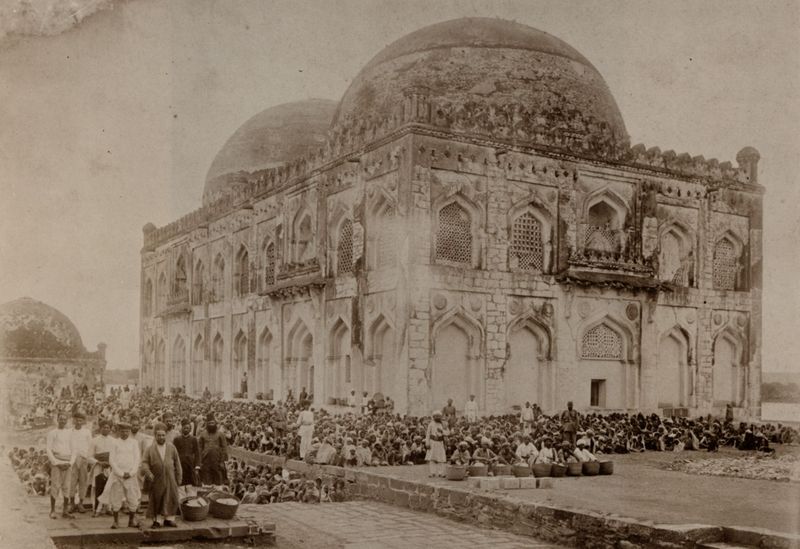
Titel: Grab in Bijapur
Künstler: Raja Lala Deen Dayal
Schlagwörter: dunkel, himmel, wasser, weiß, fluss, frauen, menschen, sitzen, fenster, grau, hell, hintergrund, hut, kleider, männer, schwarz, strasse, säulen, tür, dach, gebäude, haus, ansammlung, leute, malerei, masse, menge, versammlung, alt, architektur, stehen, stein, steine, gitter, händler, fensterläden, balkon, kopfbedeckung, fassade, türen, zwei, hosen, körbe, giebel, mauer, nebel, vergilbt, markt, platz, sepia, kuppel, krieg, treppe, treppen, korb, stufe, stufen, warten, zinnen, balkone, unscharf, foto, fotografie, bögen, eingang, arkade, glaube, kuppeln, moschee, orient, orientalisch, religion, palast, balustrade, dom, schwarz-weiß, viele, demonstration, knien, mäntel, beten, gebet, kunst, menschenmenge, würfel, photo, sims, arabisch, portale, spitzbogen, marktplatz, prozession, tempel, meute, fotographie, indien, turban, islam, osmanisch, gläubige, araber, osten, zinne, photografie, menschenansammlung, zweigeschossig, zinnenkranz, kuppelbau, blendbögen, maurisch, pilgern, pilger, bazar, fez, islamisch, kaftan, naher osten, hindu, byzantinisch, kaaba, mekka, naher, doppelkuppel, photogrphie, bezirk, mosche, muslime, daguerreotypie, hindi, behältnisse, blkon, indie, kuppel menschenansammlung, pilgerstätte, zwei kuppeln, meuterei, kupole, gebetsstätte, odsten